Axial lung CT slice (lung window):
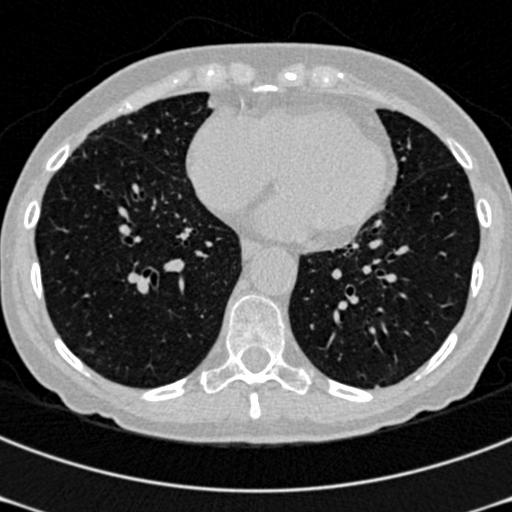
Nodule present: no